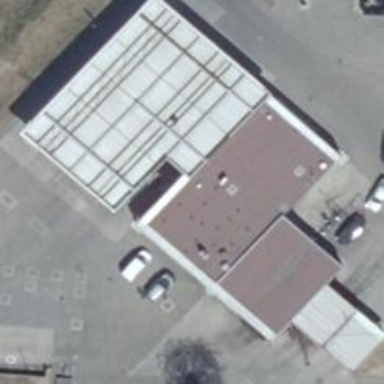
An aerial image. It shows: Fuel station building.